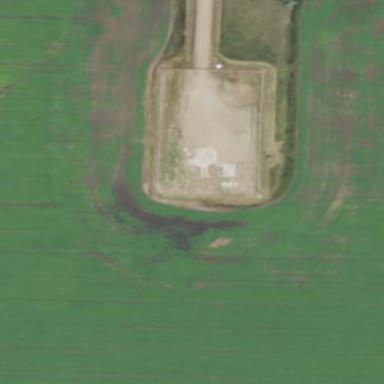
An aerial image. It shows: Military bunker enclosed by fence.